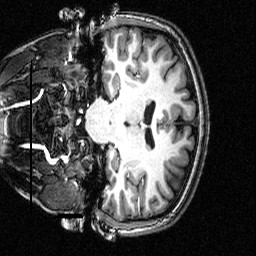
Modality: T1w
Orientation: coronal
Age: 26
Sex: male
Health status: healthy
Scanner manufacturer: siemens
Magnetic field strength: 3 T
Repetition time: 2.5 s
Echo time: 0.00393 s